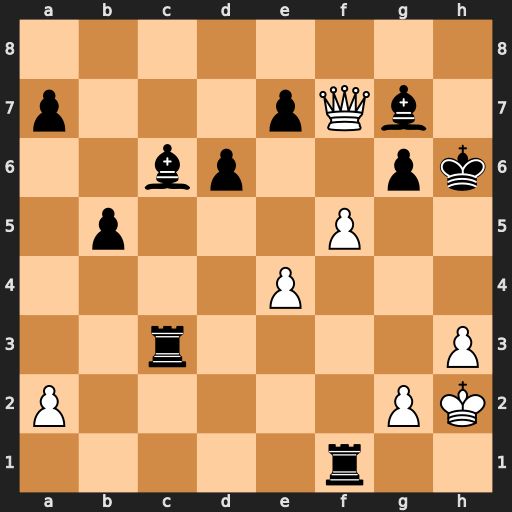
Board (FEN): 8/p3pQb1/2bp2pk/1p3P2/4P3/2r4P/P5PK/5r2
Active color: w
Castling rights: -
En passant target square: -
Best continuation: Qxg6#